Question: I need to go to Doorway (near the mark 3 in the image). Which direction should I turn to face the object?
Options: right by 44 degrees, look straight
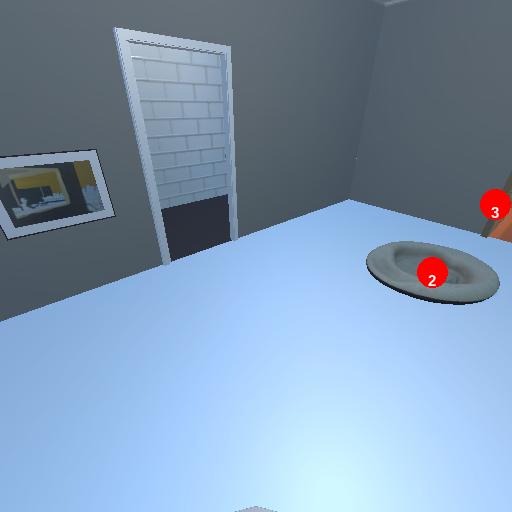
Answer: right by 44 degrees